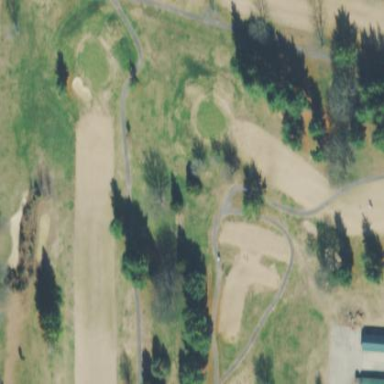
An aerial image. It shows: Scenic golf fairway.